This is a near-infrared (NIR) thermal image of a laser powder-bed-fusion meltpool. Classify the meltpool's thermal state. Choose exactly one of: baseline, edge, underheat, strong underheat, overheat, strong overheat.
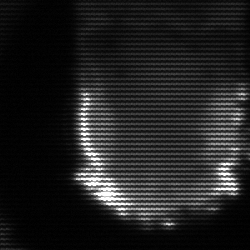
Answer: baseline